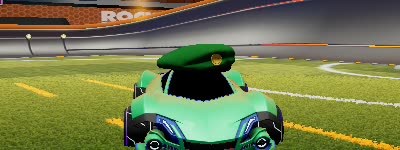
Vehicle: werewolf